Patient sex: F
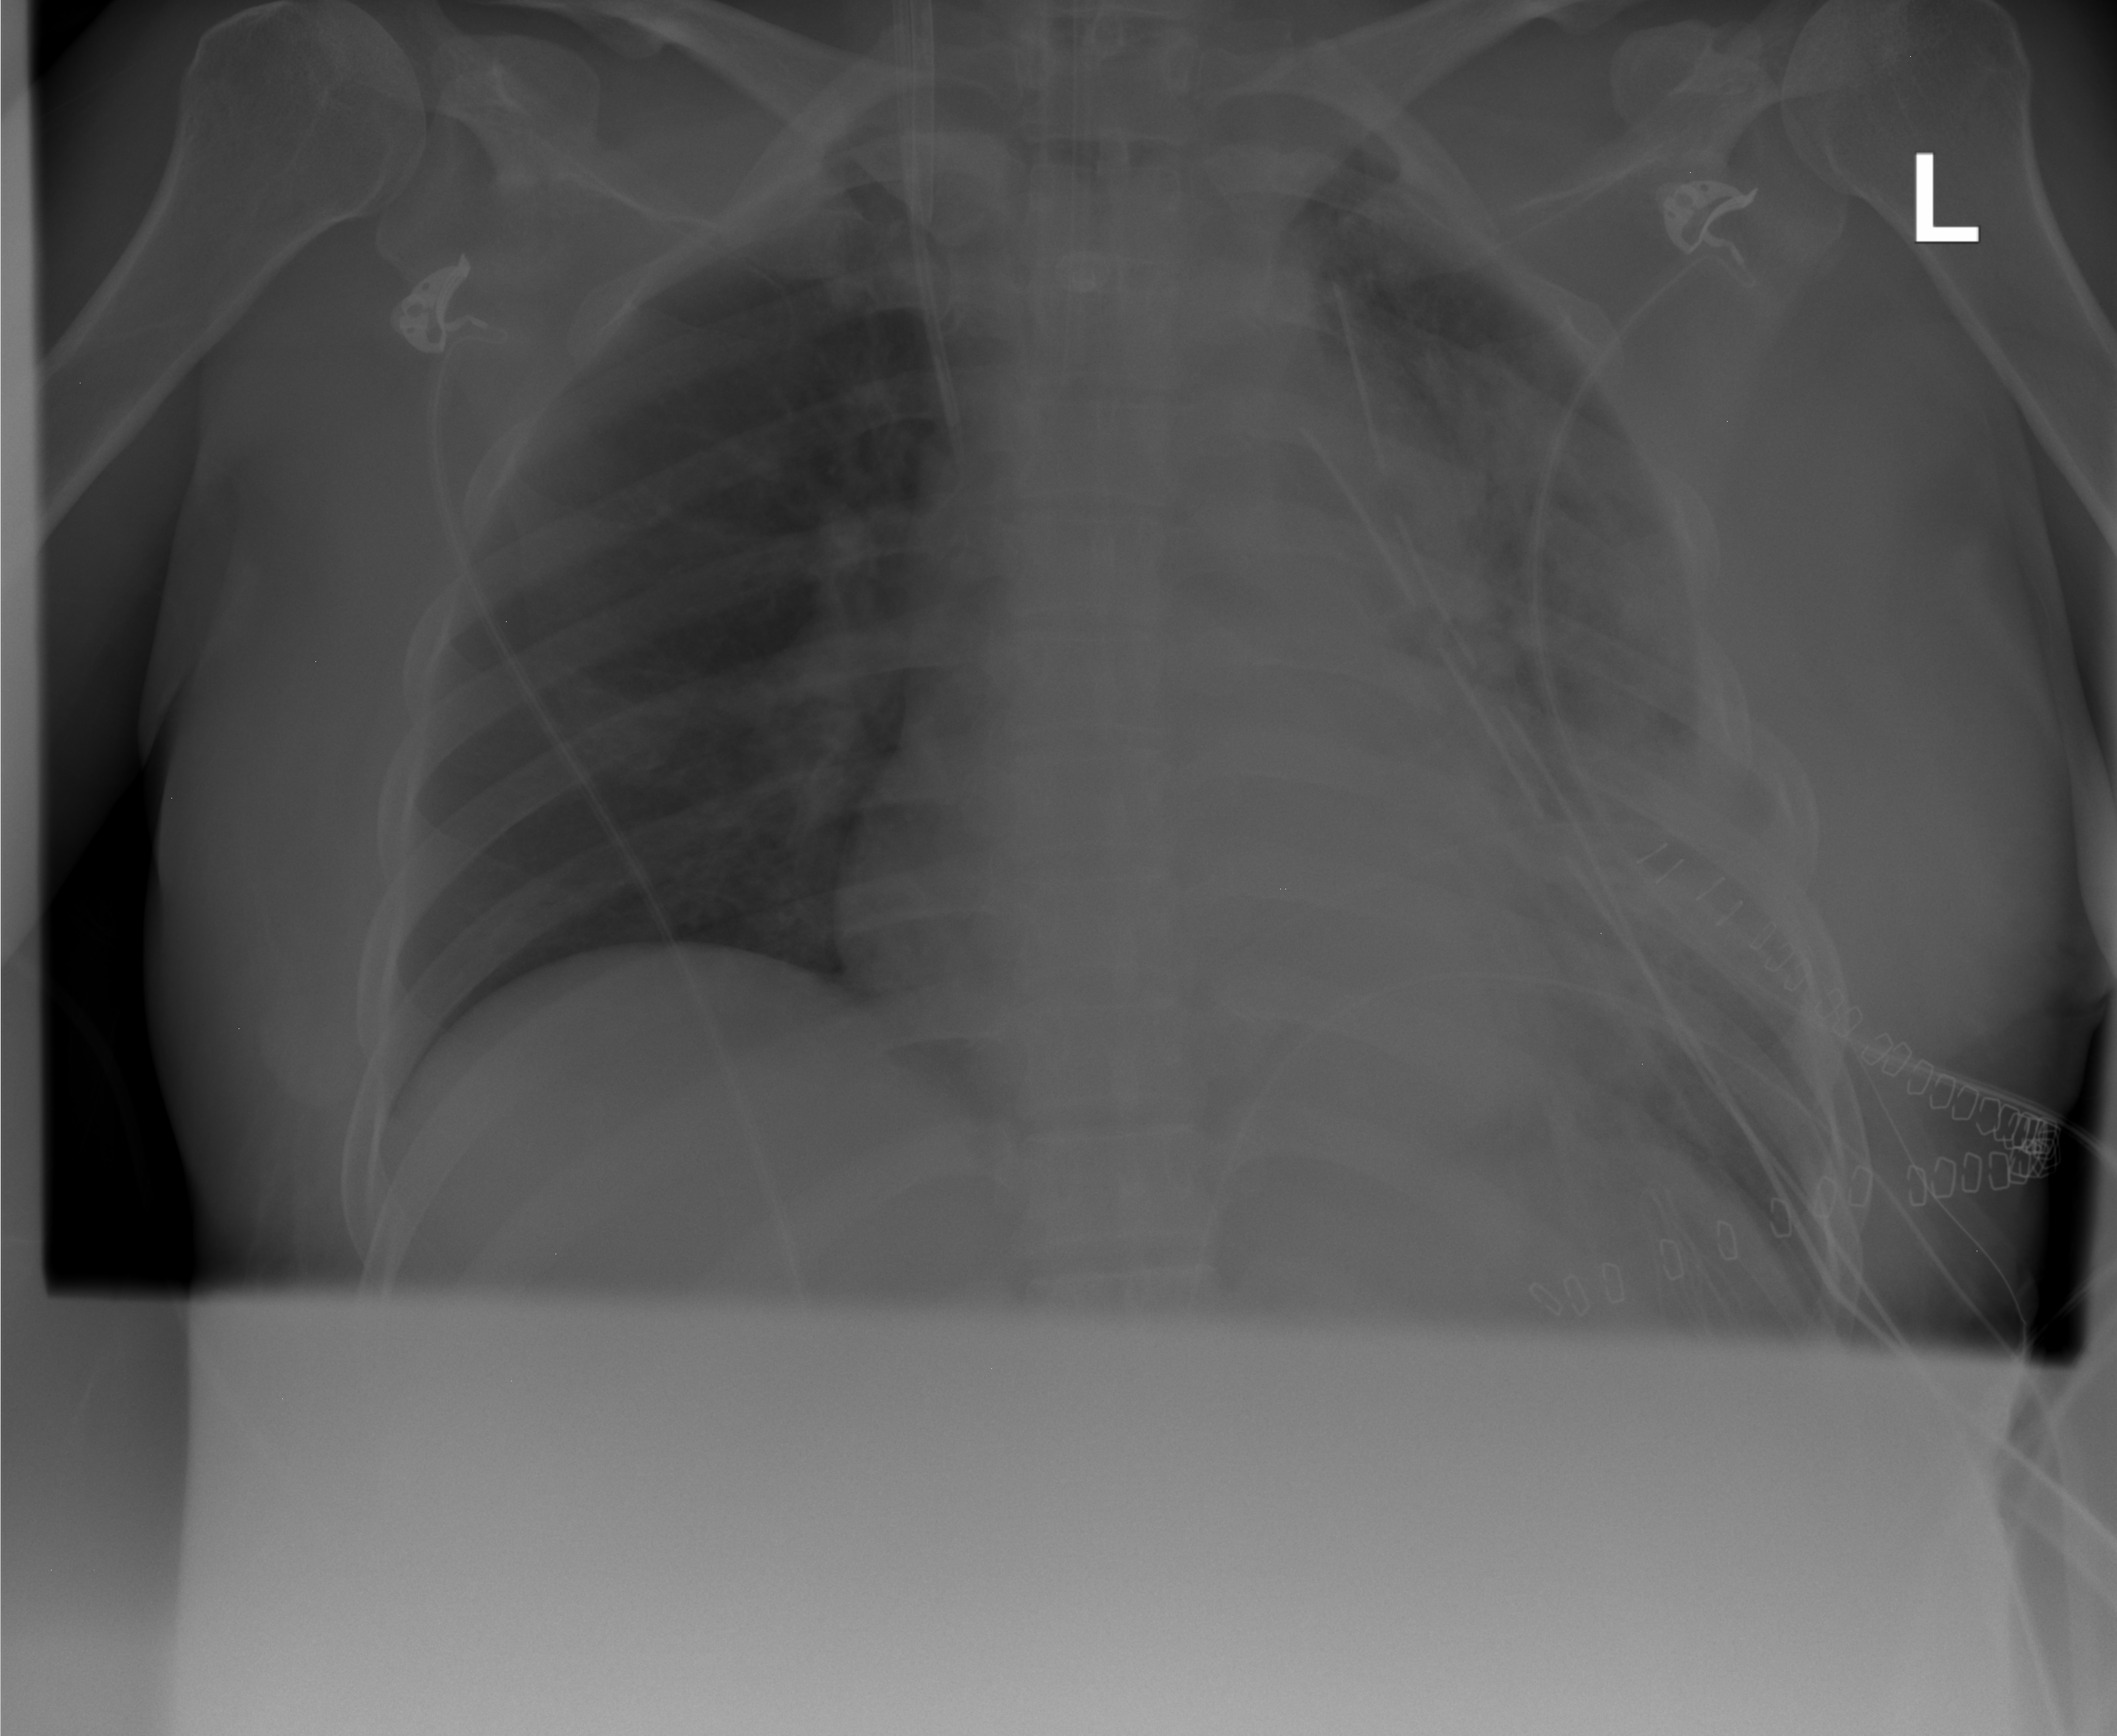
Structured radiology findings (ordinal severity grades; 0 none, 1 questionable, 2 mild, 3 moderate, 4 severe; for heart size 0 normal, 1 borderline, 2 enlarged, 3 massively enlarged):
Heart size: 2
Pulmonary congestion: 0
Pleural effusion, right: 0
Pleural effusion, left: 2
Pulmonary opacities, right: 0
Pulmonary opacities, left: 3
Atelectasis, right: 0
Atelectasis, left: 3